Question:
According to above picture DFS should be: '0 1 3 5 4 2' but it's returning '0 1 3 5 2' (This is happening only for one case. What I am doing wrong here?)
code:
'''
import java.util.Stack;
public class DFSDetectCycleSelf {
static int arr[][] = {
{ 0, 1, 1, 0, 0, 0 },
{ 0, 0, 0, 1, 0, 0 },
{ 0, 0, 0, 0, 0, 0 },
{ 0, 0, 0, 0, 0, 1 },
{ 0, 0, 0, 0, 0, 0 },
{ 0, 0, 0, 0, 1, 0 }
//working fine for static int arr[][]={{0,1,1,0,0,0},
// {0,0,0,1,1,0},
//{0,0,0,0,0,1},
//{0,0,0,0,0,0},
//{0,0,0,0, 0,0},
//{0,0,0,0,0,0}};
static Stack<Integer> stack;
DFSDetectCycleSelf(){
stack = new Stack<Integer>();
}
public static void main(String[] args){
DFSDetectCycleSelf df = new DFSDetectCycleSelf();
PrintDFS();
}
public static void PrintDFS(){
int source = 0;
int numberOfNodes = arr[source].length;
int [] visited = new int[numberOfNodes];
int v;
stack.push(source);
while (!stack.isEmpty()){
v = stack.pop();
if(visited[v]==0) {
visited[v] = 1;
System.out.println(v);
}
for(int i=0;i<numberOfNodes;i++){
if(arr[v][i]==1 && visited[i]==0){
stack.push(v);
System.out.println(i);
visited[i]=1;
v = i;
}
}
}
}
'''
}
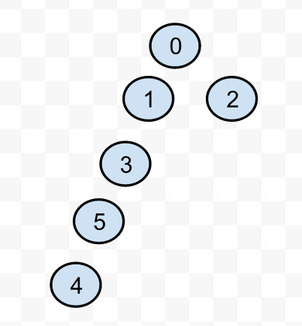
Answer: This should work:
'''
public static void PrintDFS(){
int source = 0;
int numberOfNodes = arr[source].length;
int [] visited = new int[numberOfNodes];
int v;
stack.push(source);
while (!stack.isEmpty()){
v = stack.pop();
if(visited[v]==0) {
visited[v] = 1;
System.out.println(v);
for(int i=0;i<numberOfNodes;i++){
if(arr[v][i]==1)
stack.push(i);
}
}
}
}
'''
The main issue in the original code was in the for-loop: when 'arr[v][i] == 1' it means that 'i' a neighbor of 'v'. you should not push 'i' into the stack and not 'v': you want to visit the neighbor of 'v' and not re-visit 'v' again.
Also, there is no need to check 'visited[i] == 0' before pushing 'i' into the stack. When 'i' will be popped from the stack (later on) the code will check its visited status.
(a) The input ('arr') does not reflect the graph presented at the beginning of question. It needs to be changed to:
'''
static int arr[][] = {
{ 0, 1, 1, 0, 0, 0 },
{ 0, 0, 0, 1, 0, 0 },
{ 0, 0, 0, 0, 0, 0 },
{ 0, 0, 0, 0, 0, 1 },
{ 0, 0, 0, 0, 0, 0 },
{ 0, 0, 0, 0, 1, 0 }
};
'''
(b) If the edges are ordered (in the sense the edge '(x) -> (y)' should be traversed before the edge '(x) -> (y+1)') then indeed, as suggested earlier by Alexis C, the for-loop needs to go backwards
'''
for (int i = numberOfNodes - 1; i >= 0; i--) {
'''
One these fixes are applied the output becomes:
'''
0
1
3
5
4
2
'''